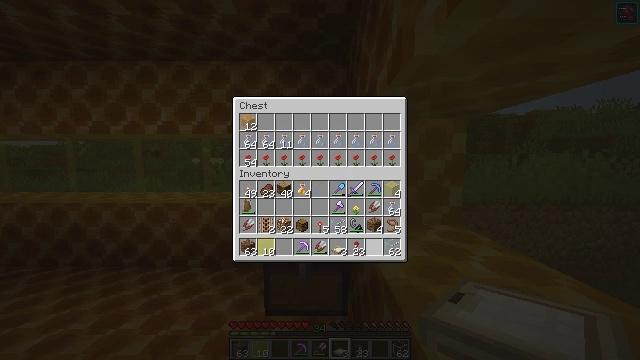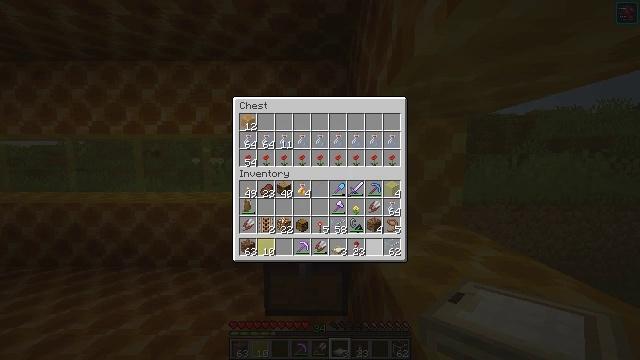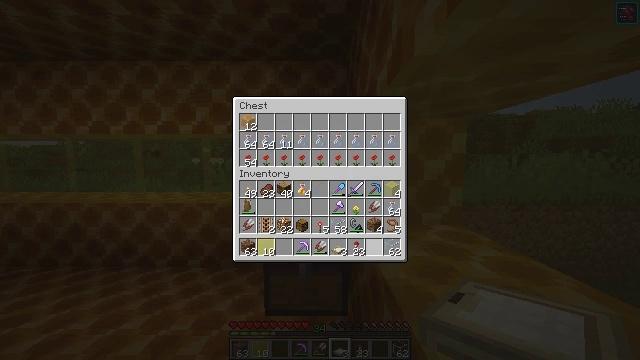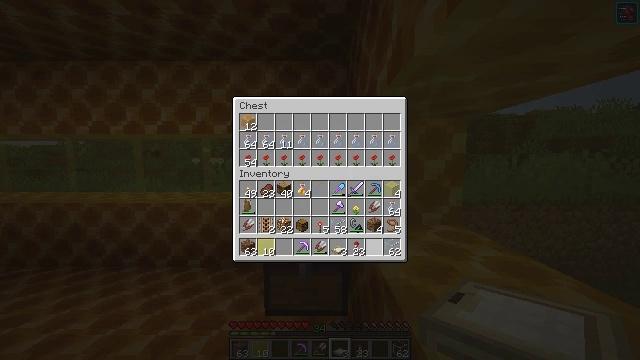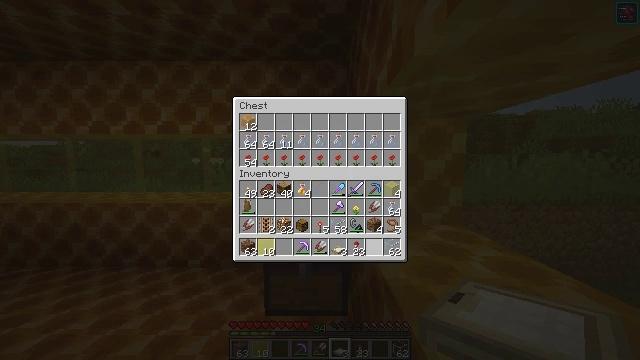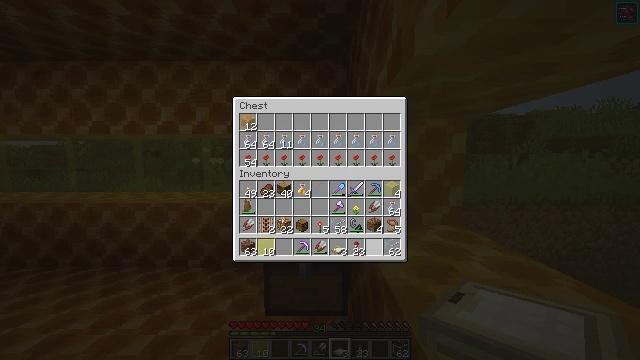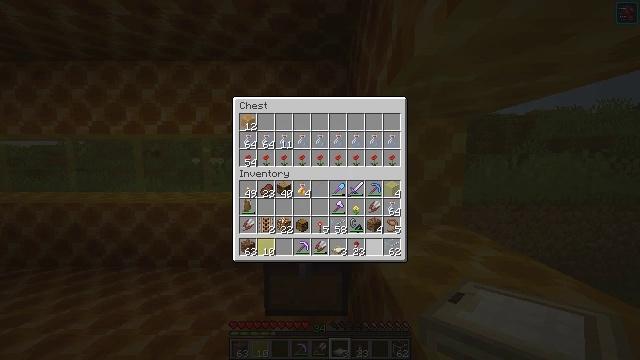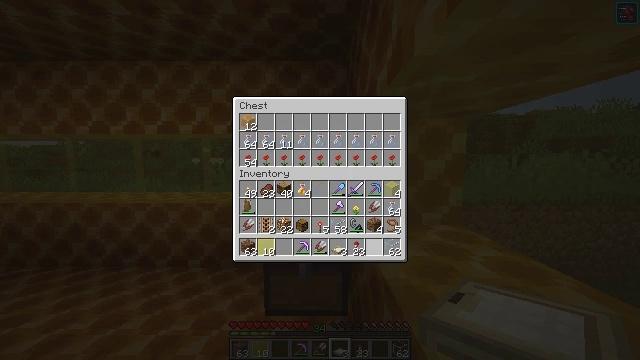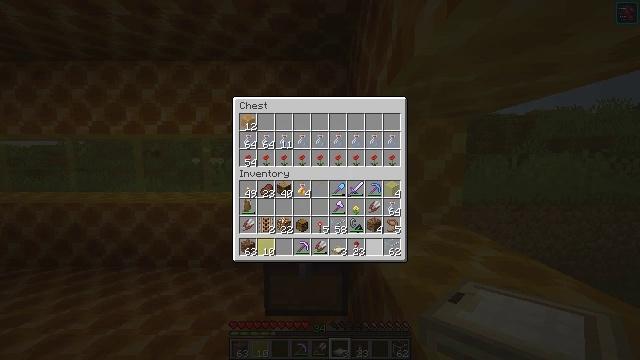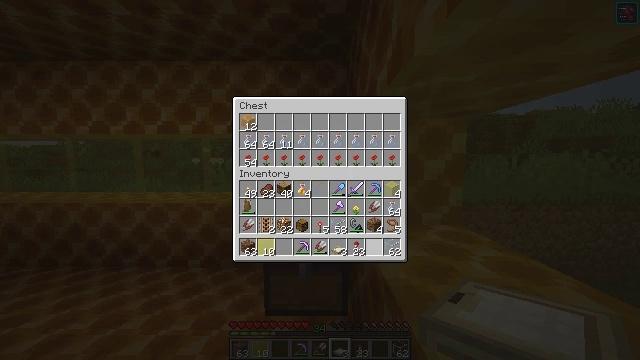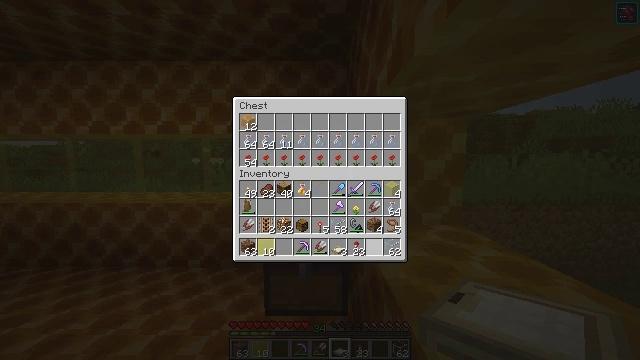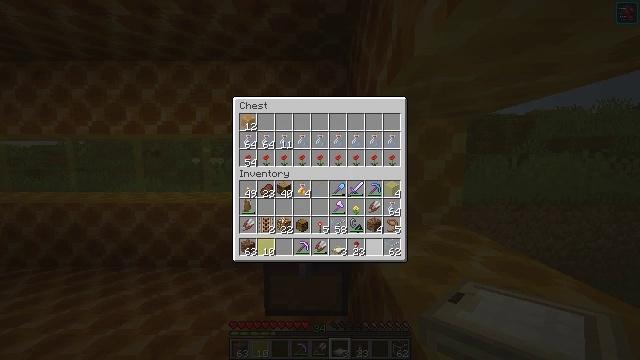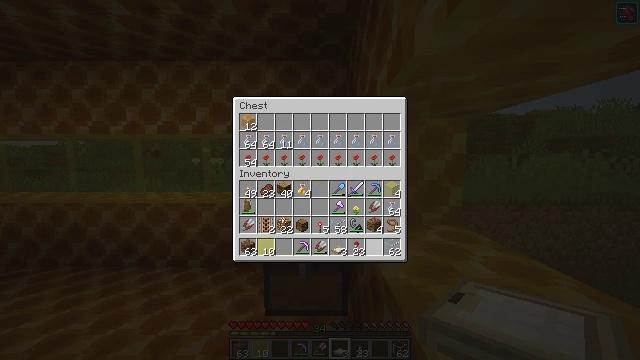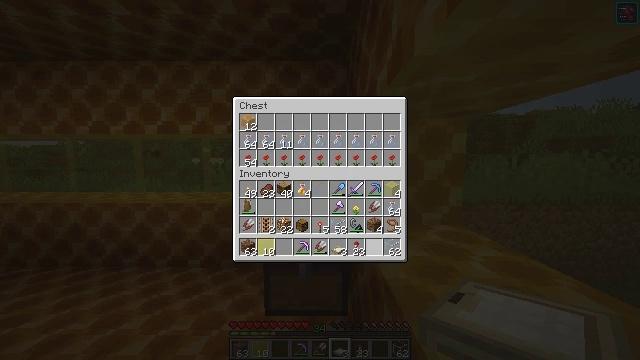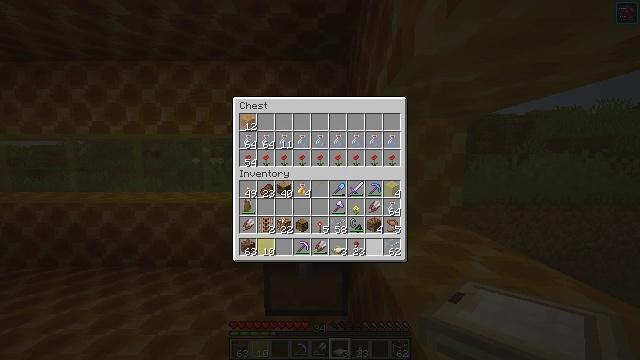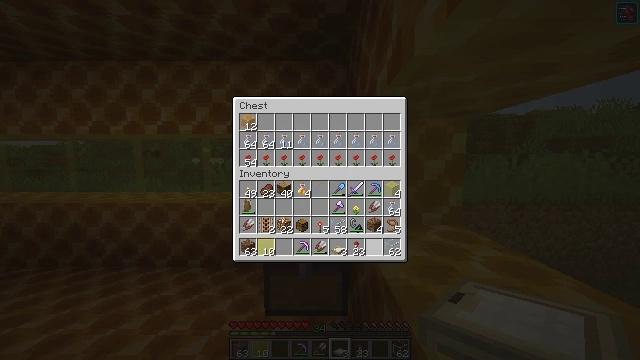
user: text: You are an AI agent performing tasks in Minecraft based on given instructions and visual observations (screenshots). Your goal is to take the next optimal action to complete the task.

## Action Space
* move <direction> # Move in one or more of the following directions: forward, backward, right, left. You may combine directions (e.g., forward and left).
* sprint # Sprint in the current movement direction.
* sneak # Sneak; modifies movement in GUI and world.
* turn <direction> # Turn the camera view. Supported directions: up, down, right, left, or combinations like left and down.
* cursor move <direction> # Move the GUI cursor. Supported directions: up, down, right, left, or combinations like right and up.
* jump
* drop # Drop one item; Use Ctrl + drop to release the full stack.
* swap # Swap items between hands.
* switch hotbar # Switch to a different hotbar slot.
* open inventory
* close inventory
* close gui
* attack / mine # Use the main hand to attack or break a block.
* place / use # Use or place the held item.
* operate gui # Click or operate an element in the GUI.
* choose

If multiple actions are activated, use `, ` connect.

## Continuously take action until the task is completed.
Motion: motion action
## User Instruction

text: Break the yellow stained glass.
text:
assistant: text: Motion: no_op
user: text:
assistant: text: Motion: no_op
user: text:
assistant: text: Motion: no_op
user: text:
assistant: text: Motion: no_op
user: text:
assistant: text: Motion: no_op
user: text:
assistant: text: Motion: no_op
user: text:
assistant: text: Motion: no_op
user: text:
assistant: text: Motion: no_op
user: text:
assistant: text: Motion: no_op
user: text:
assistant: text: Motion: no_op
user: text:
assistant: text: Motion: no_op
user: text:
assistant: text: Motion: no_op
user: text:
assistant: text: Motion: no_op
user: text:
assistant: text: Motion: no_op
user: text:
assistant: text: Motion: no_op
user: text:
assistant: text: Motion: no_op
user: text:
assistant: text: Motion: no_op
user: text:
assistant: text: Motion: no_op
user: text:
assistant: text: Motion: no_op
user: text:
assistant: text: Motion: no_op
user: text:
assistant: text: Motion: no_op
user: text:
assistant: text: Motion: no_op
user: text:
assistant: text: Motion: no_op
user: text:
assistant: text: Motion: no_op
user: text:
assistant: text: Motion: no_op
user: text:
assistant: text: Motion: no_op
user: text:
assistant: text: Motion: no_op
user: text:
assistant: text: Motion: no_op
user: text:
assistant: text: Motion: no_op
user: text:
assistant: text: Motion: no_op